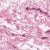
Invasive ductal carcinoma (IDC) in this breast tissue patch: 0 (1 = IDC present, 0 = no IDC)